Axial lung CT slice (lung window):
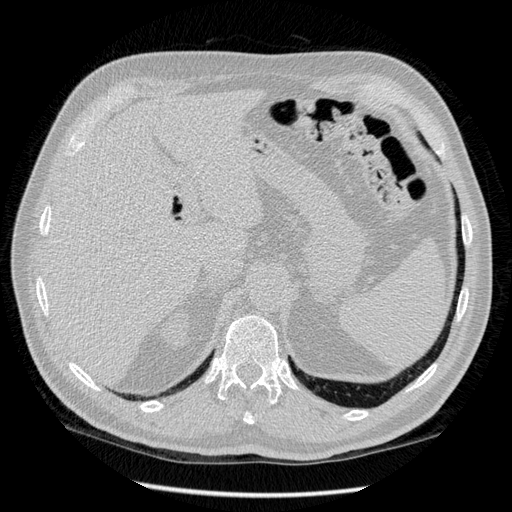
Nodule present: no